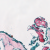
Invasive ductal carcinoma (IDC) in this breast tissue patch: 0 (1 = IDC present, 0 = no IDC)